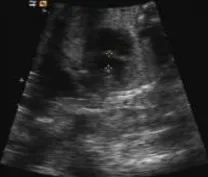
Abnormal sonographic features of fetus at 19th week. B. Four-chamber view of the fetal heart showing a ventricular septal defect (0.6 cm diameter).
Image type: radiology (ultrasound)